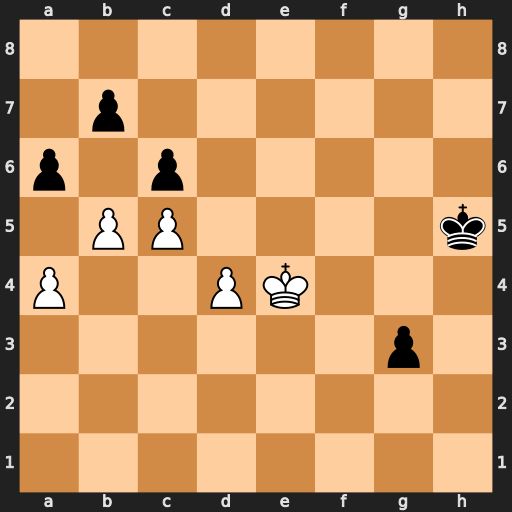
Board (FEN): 8/1p6/p1p5/1PP4k/P2PK3/6p1/8/8
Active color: w
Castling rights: -
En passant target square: -
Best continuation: bxc6 g2 cxb7 g1=Q b8=Q